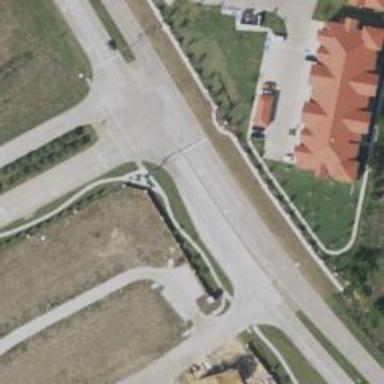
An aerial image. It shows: Secondary road.